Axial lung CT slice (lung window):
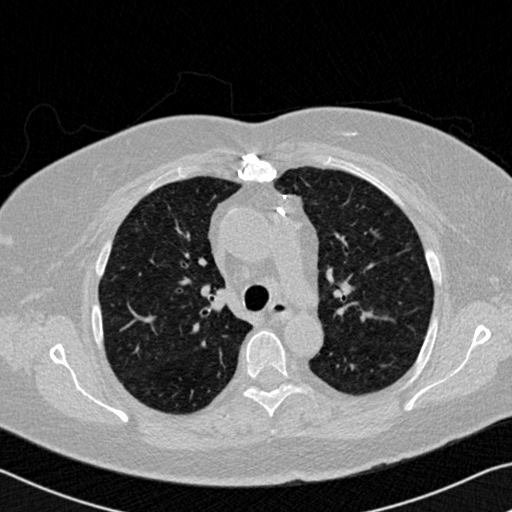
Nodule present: no